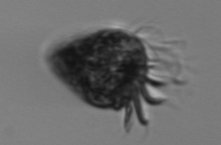
Label: Strombidium_morphotype2